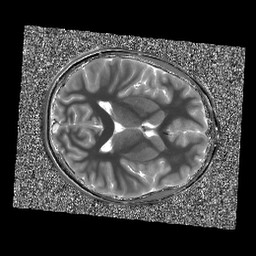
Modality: T1map
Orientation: axial
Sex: male
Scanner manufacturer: siemens
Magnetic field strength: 3 T
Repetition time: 5 s
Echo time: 0.00355 s